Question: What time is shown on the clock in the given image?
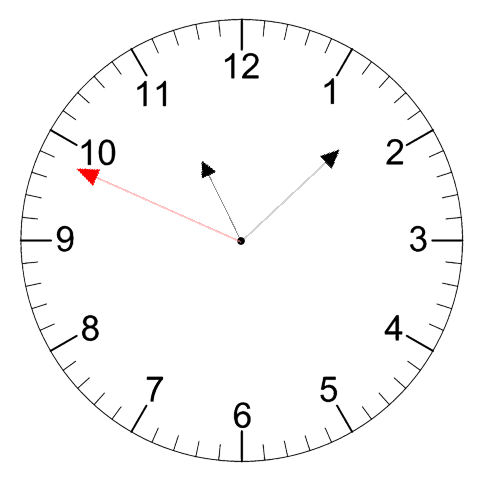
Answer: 11:07:49